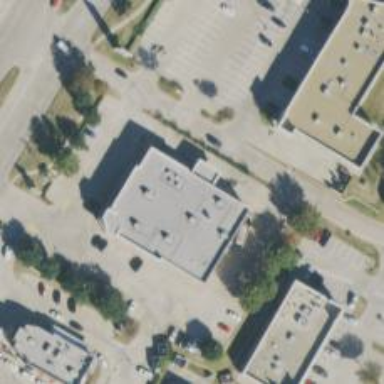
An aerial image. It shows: Pharmacy providing healthcare services.